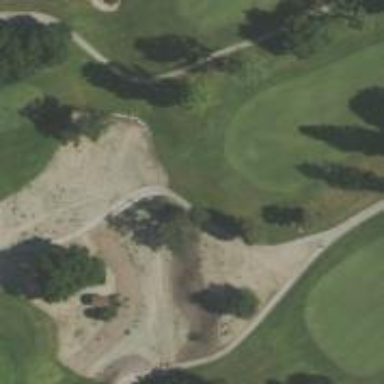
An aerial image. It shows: Sandy area is golf bunker.